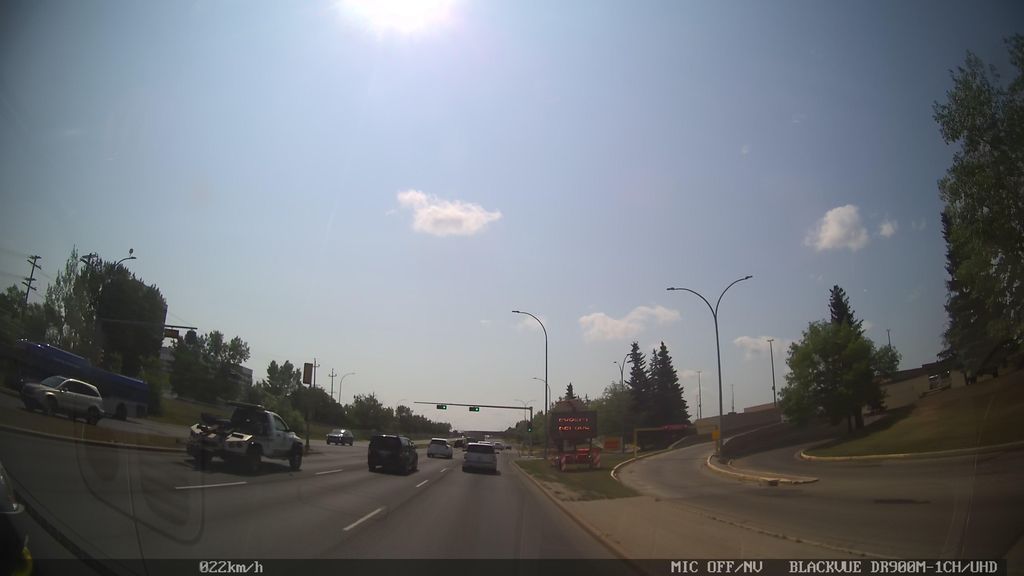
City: edmonton